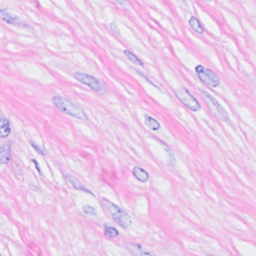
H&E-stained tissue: Breast